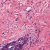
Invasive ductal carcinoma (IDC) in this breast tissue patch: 0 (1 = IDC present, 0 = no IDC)